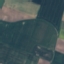
Label: AnnualCrop